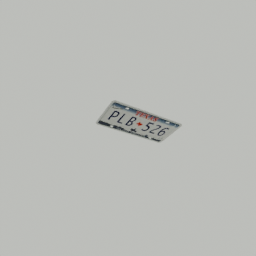
Label: mechanical